Group 1:
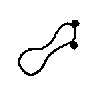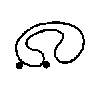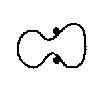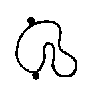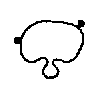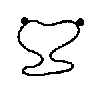
Group 2:
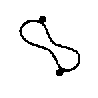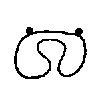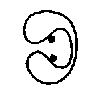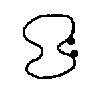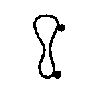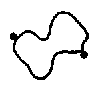
Rule separating the two groups: Both dots touching same bulb vs. dots on opposite bulbs.
Concepts: close to, far from, near_far, neck_narrowing, separation_of_joined_objects, together
Comments: All examples in this Bongard Problem are outlines of smooth shapes with a pinch in the middle and with two tiny black circles attached to the outside of the shape (tangent).
A shape with either dot tangent to the the valley section would be ambiguous.
Author: Mikhail M. Bongard
Reference: M. M. Bongard, Pattern Recognition, Spartan Books, 1970, p. 220.